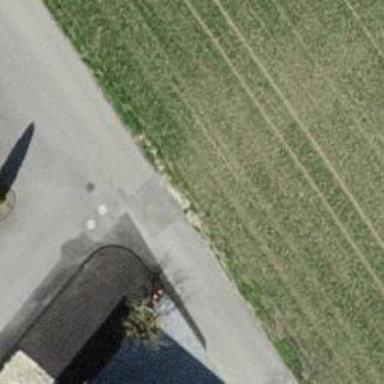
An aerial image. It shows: Asphalt driveway used as service road.